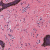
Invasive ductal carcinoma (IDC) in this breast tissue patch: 0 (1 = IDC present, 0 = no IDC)